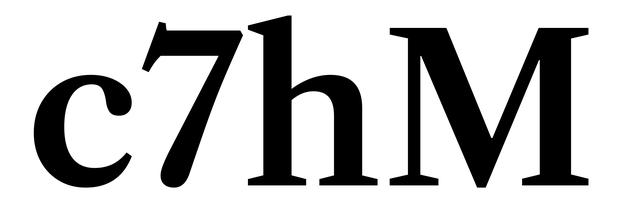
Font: LibreCaslonText_SemiBold